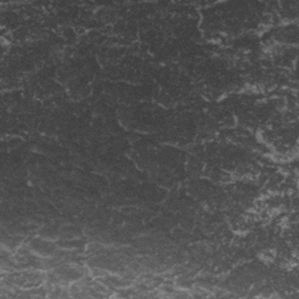
Label: frost